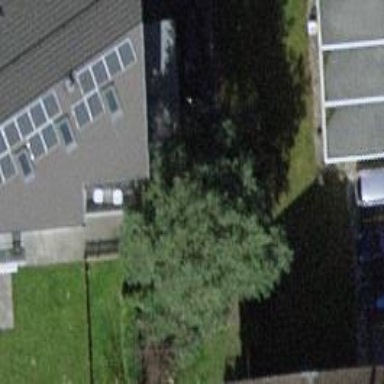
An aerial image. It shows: Urban tree with evergreen needle-leaved foliage.